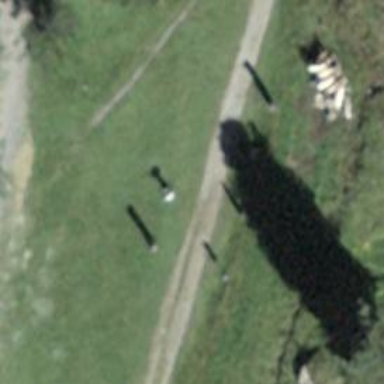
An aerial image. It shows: Bench.